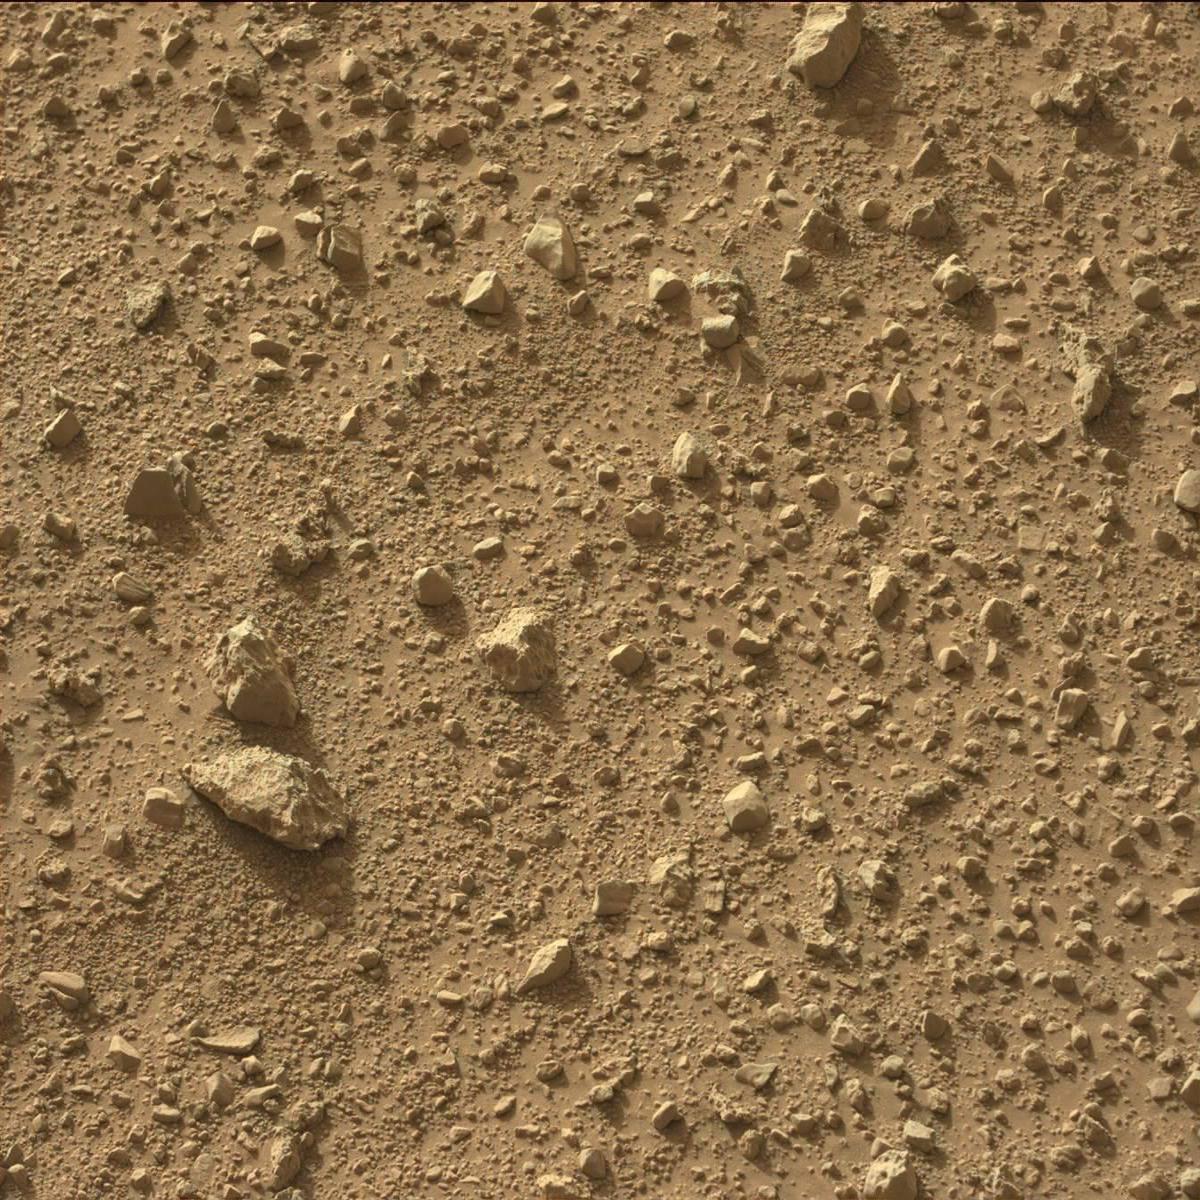
Terrain classes present: Bedrock, Rock, Sand / Soil